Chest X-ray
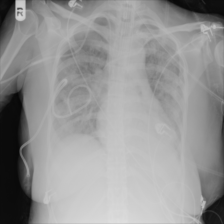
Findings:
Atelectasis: negative
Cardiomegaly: negative
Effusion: negative
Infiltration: positive
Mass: negative
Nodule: negative
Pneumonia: positive
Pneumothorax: negative
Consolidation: negative
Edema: positive
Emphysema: negative
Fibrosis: negative
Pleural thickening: negative
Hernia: negative